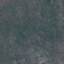
Land use / land cover: HerbaceousVegetation